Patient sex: M
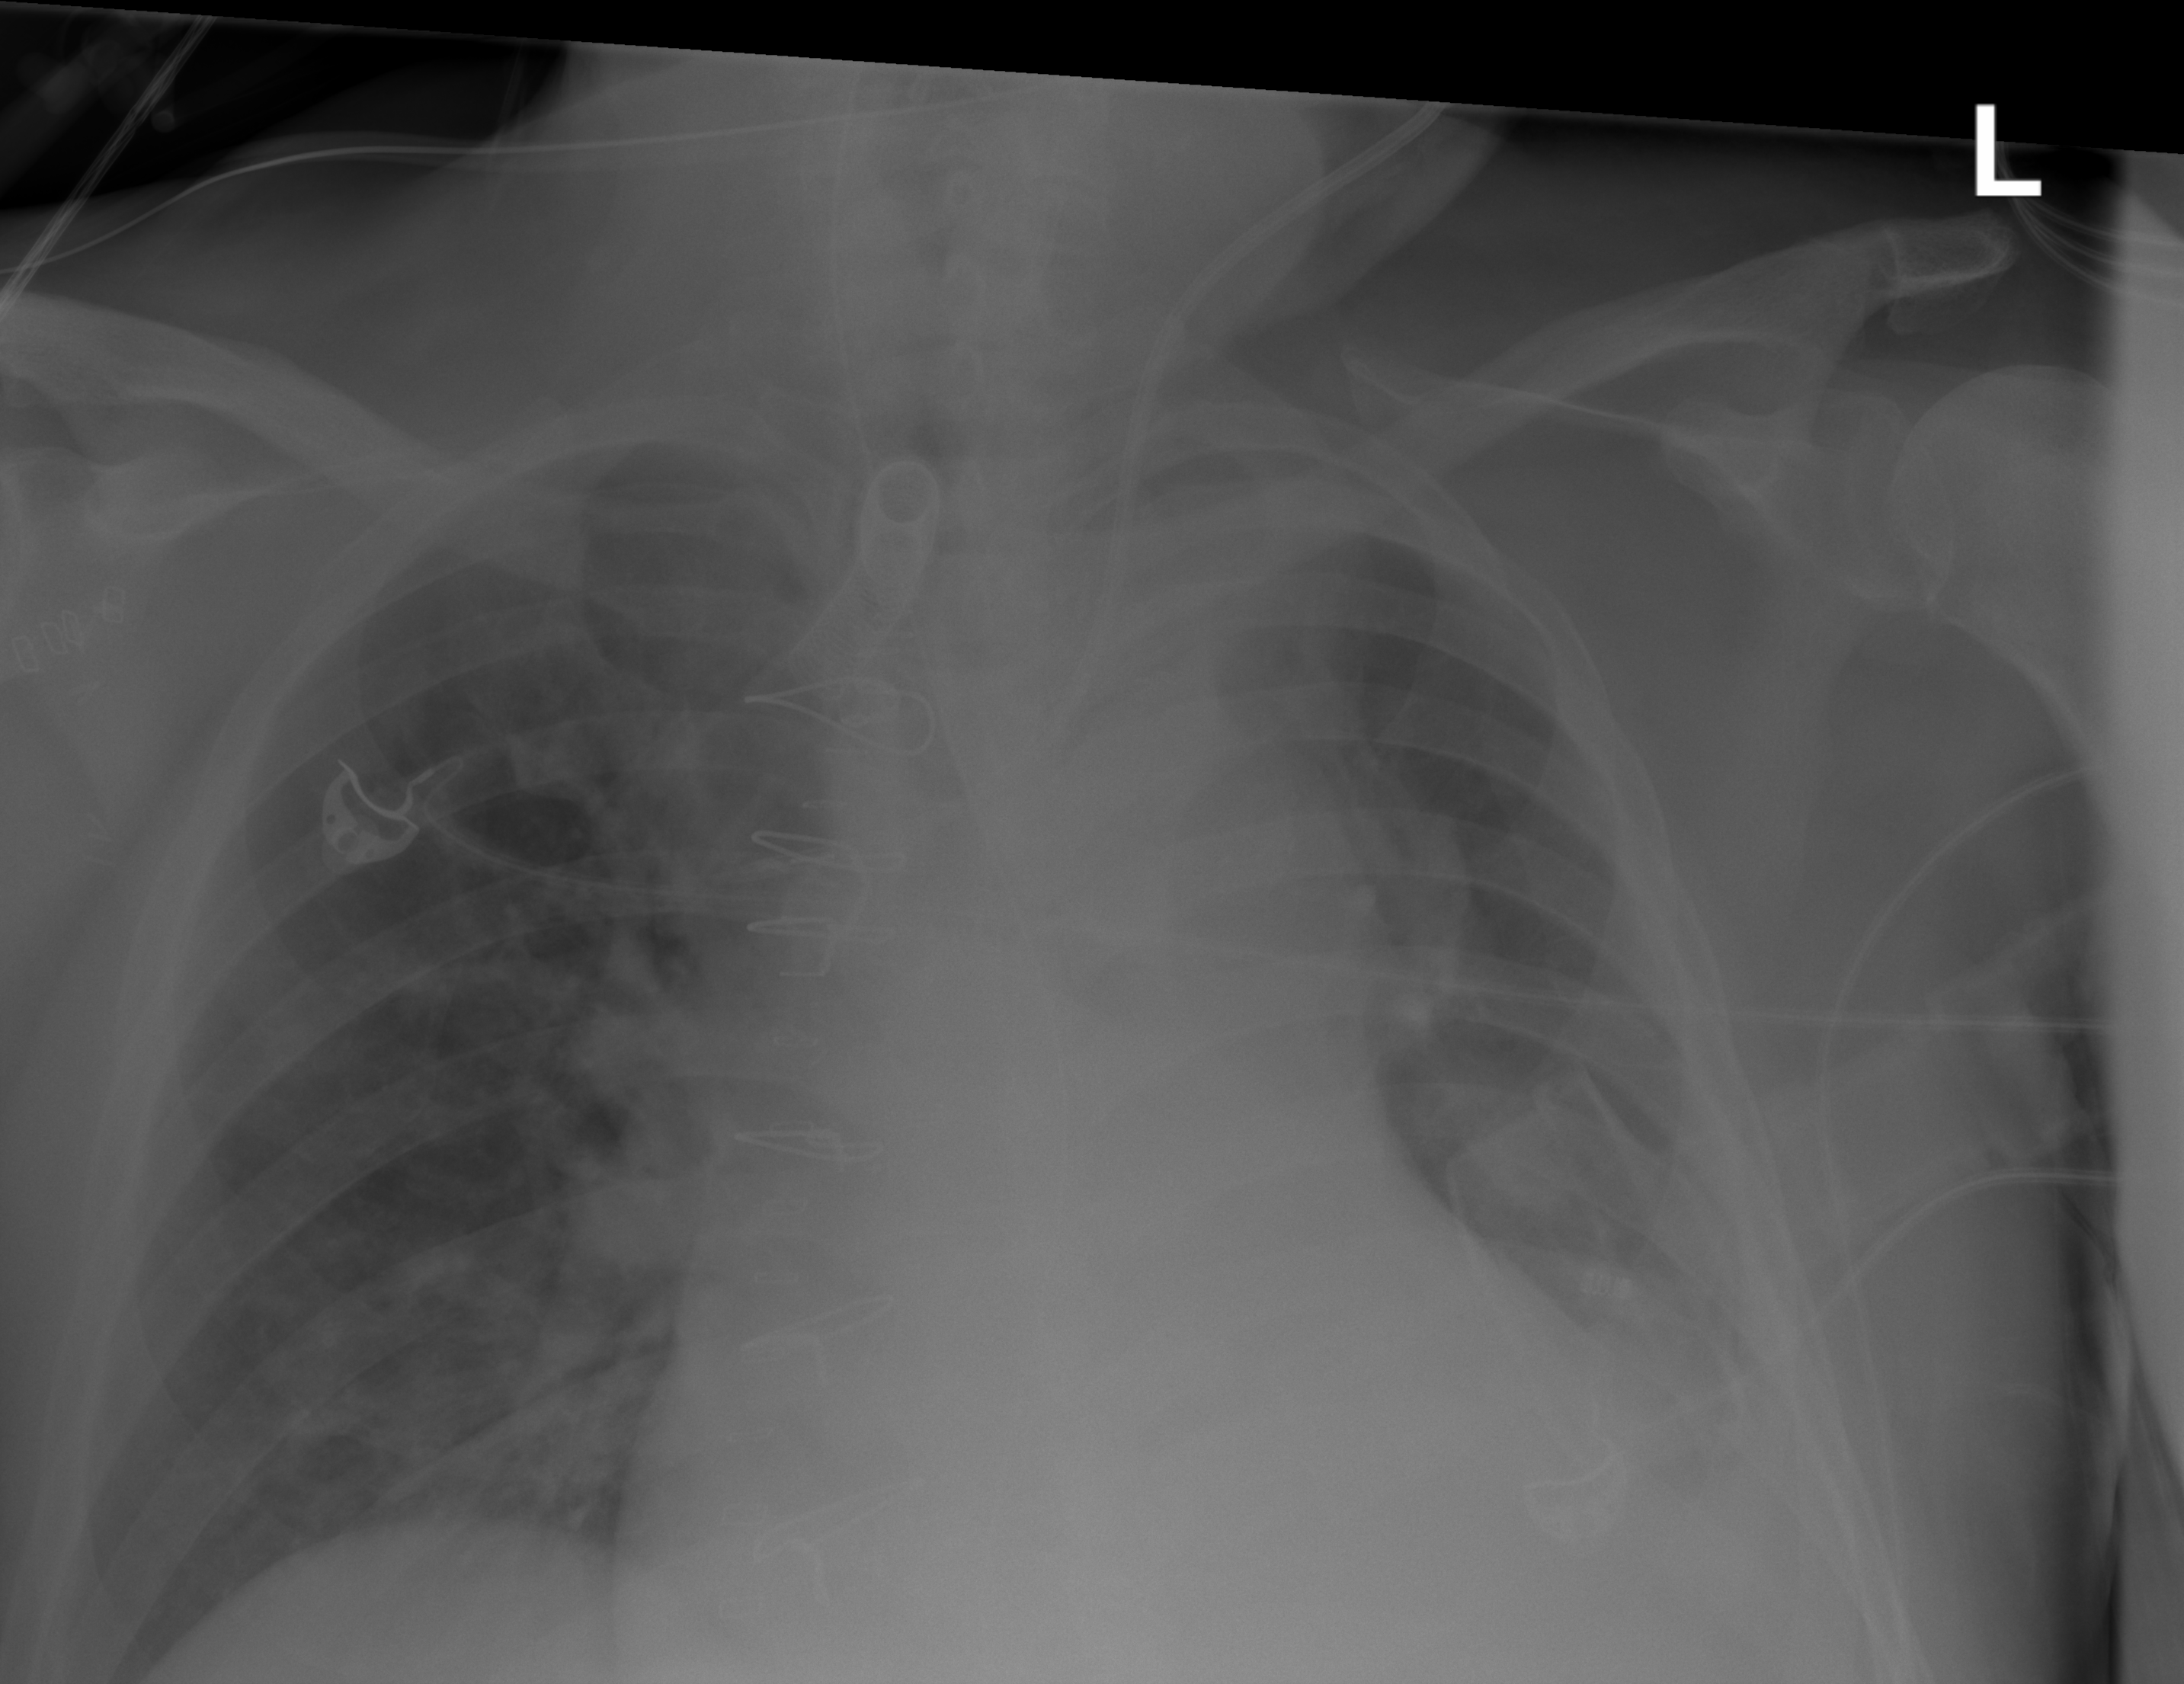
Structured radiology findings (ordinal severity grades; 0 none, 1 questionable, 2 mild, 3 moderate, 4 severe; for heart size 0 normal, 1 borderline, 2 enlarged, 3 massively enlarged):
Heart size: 2
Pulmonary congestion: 2
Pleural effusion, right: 0
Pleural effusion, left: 1
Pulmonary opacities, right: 1
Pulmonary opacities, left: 0
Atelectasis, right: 0
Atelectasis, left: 2